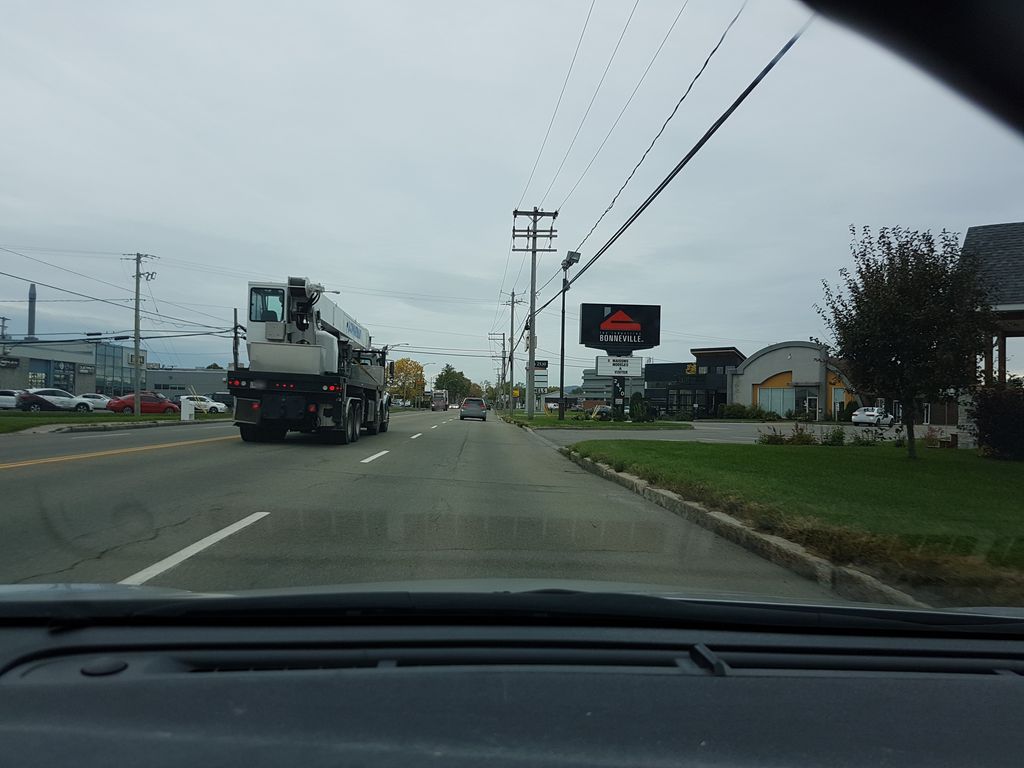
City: quebec_city